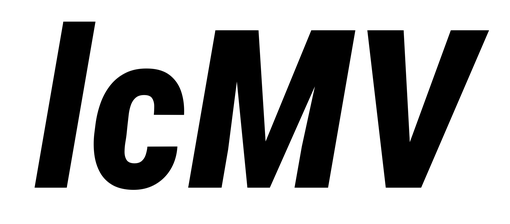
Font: Roboto-Italic_Condensed_ExtraBold_Italic